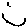
Label: smiley face